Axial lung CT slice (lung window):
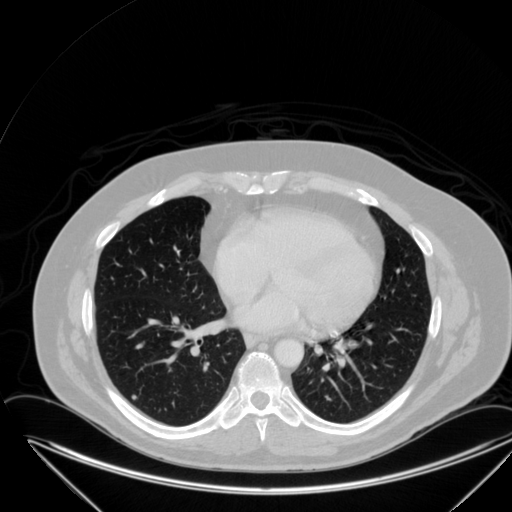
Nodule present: yes
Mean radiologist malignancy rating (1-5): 2.5